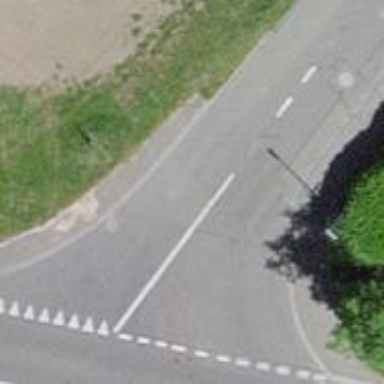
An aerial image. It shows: Zebra crossing on the road.